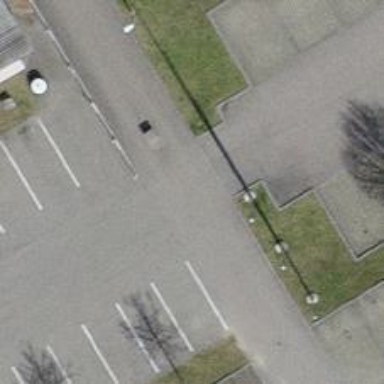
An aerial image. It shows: Parking aisle designated as service road.